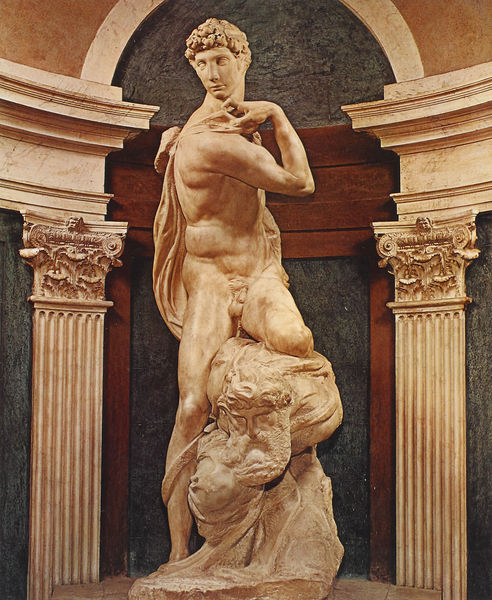
Titel: Der Sieger
Künstler: Michelangelo
Institution: Florenz, Palazzo Vecchio
Schlagwörter: akt, berg, kopf, mann, nackt, umhang, bewegung, braun, marmor, pfeiler, säule, säulen, beige, bart, architektur, arm, gesicht, stein, kirche, figur, locken, schulter, skulptur, statue, bogen, fels, pilaster, muskeln, schenkel, foto, nische, alter, antike, knien, rom, kapitell, sims, jüngling, voluten, antik, götter, kanneluren, standbein, david, korinthisch, drehung, grieche, sieger, mamor, akanthus, michelangelo, conche, saäule, hoden, borgen, vielansichtigkeit, kopg, goliath, serpentinata, umhahng, mantel#haare, römisch